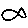
Label: fish